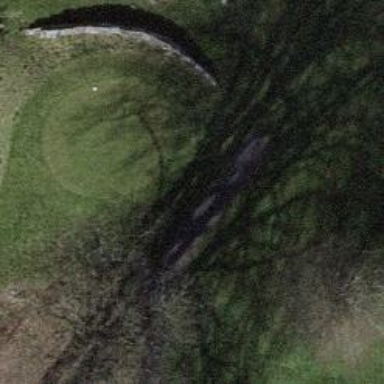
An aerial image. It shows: Golf tee on grassy land.